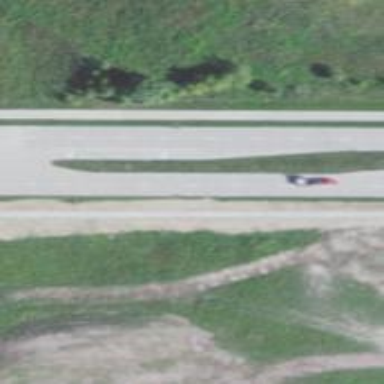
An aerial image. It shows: Secondary road.